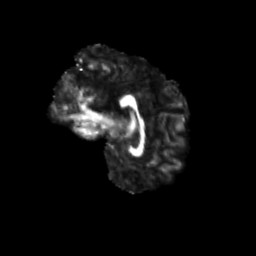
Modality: FA
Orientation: sagittal
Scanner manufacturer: siemens
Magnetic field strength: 3 T
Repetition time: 9.2 s
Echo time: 0.084 s